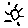
Label: sun